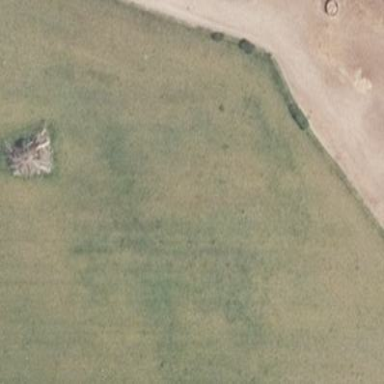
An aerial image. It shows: Pasture covered in meadow.